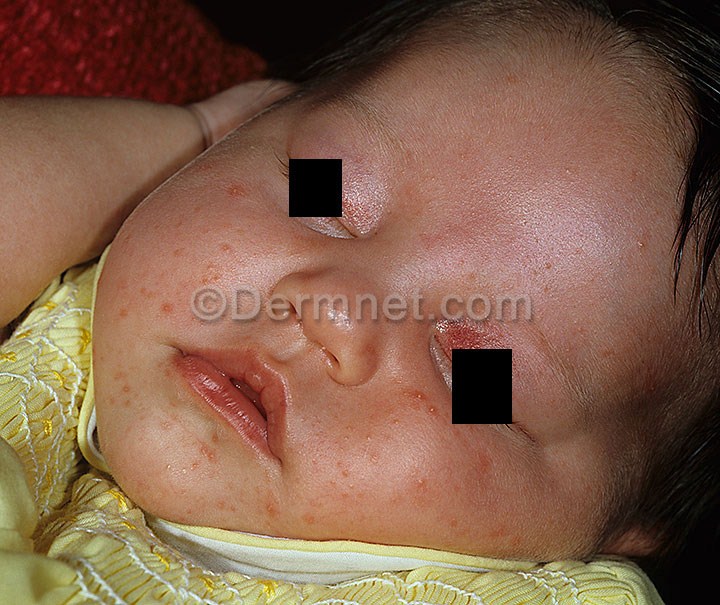
Disease: Acne and Rosacea Photos